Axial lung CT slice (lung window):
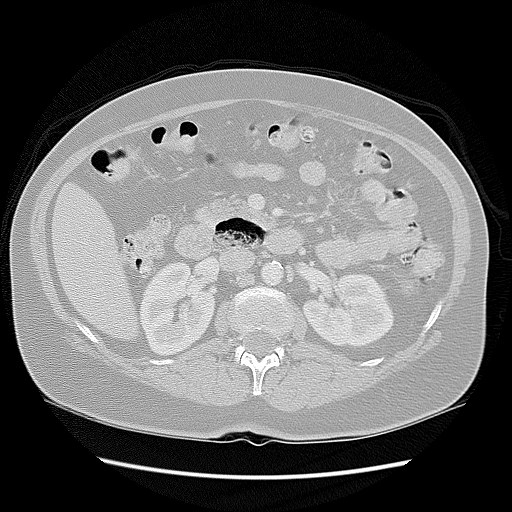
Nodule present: no